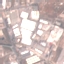
Land use / land cover class: Industrial